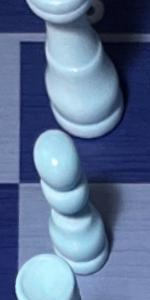
Label: Pawn_White